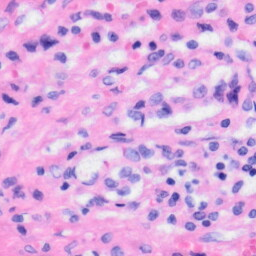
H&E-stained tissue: Liver